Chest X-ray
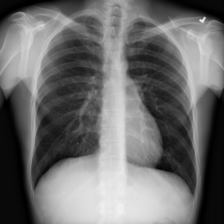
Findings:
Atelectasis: negative
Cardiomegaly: negative
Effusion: negative
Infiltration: negative
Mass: negative
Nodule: negative
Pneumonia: negative
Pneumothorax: negative
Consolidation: negative
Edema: negative
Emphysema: negative
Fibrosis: negative
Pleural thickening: negative
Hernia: negative